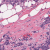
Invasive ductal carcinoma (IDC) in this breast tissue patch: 1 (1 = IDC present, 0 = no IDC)